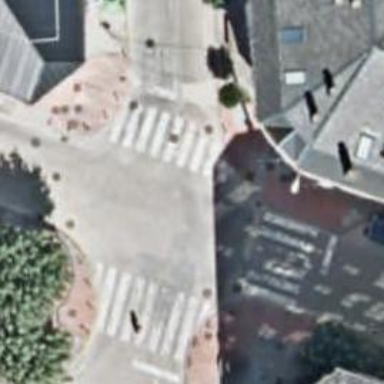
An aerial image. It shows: Uncontrolled road crossing.